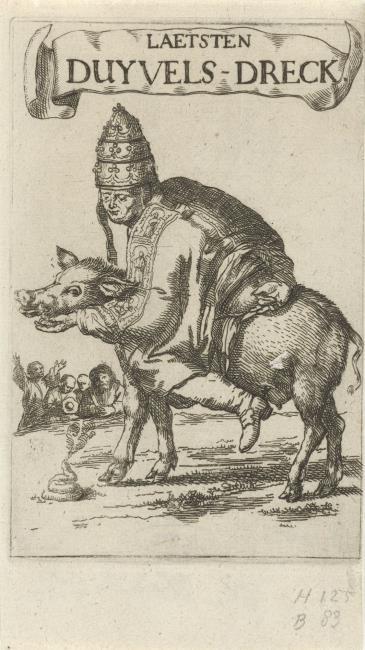
Title: The pope feeds a pig with his excrement
Artist: Arnold Houbraken
Earliest date: 1687
Latest date: 1687
Genre: print, title page
Iconography: cattle
Keywords: satire, pope, tiara, pig, feeding, turd, audience